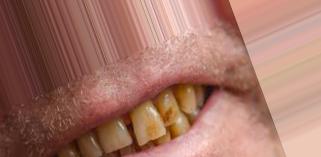
Condition: Tooth Discoloration